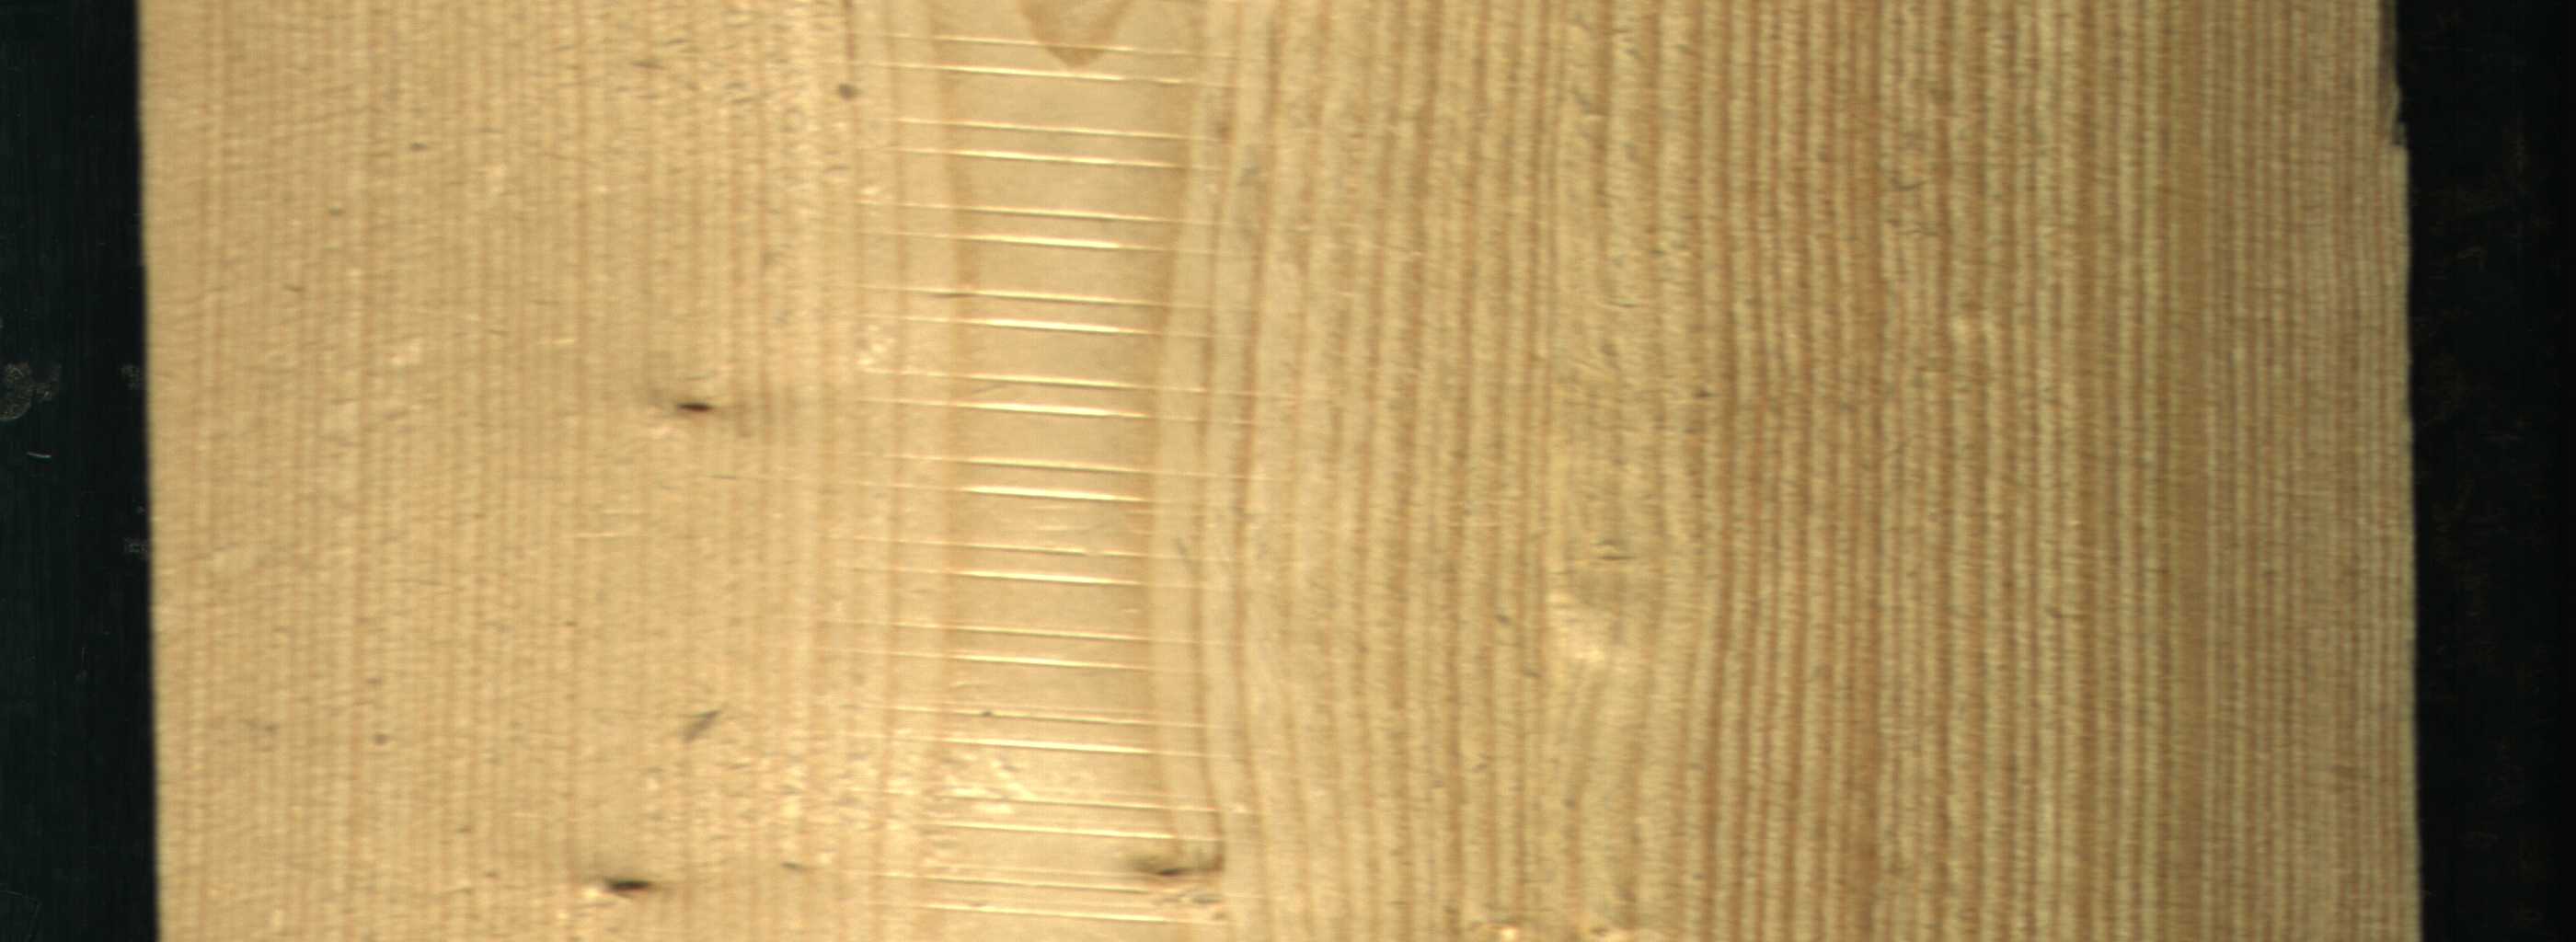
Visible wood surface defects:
Live_Knot
Live_Knot
Live_Knot